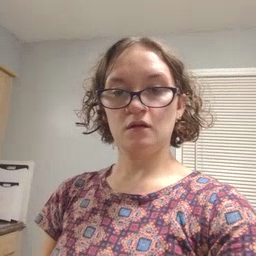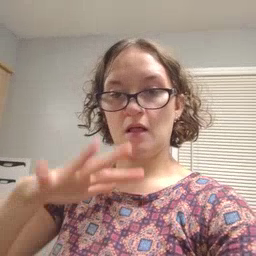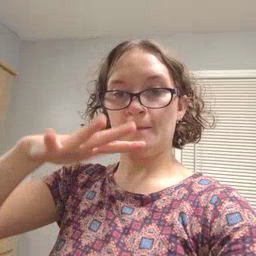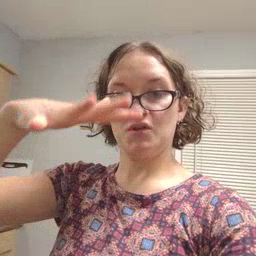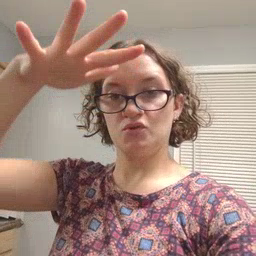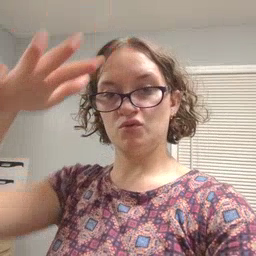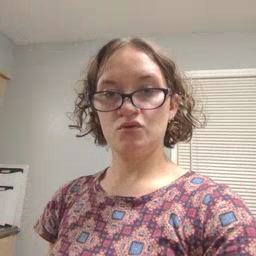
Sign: helicopter